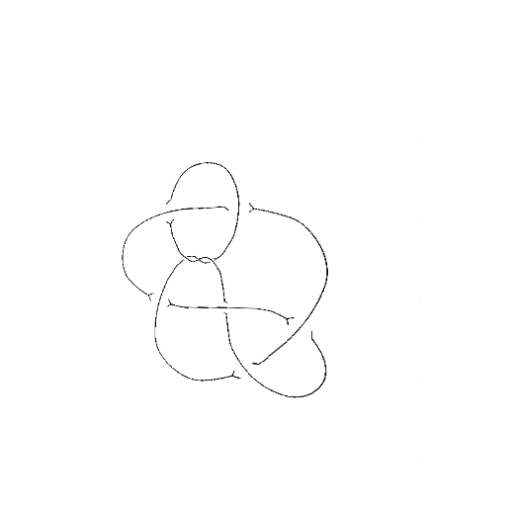
Crossing number: 9